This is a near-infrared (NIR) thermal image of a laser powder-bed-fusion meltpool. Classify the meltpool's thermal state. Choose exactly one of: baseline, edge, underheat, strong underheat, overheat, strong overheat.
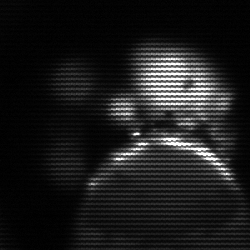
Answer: baseline